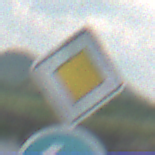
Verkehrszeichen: Vorfahrtsstrasse
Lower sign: VorgeschriebeneFahrtrichtungLinks
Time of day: MorningAfternoon
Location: Outdoor (Nature)
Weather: PartlyCloudy
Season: NotSpecified
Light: Natural